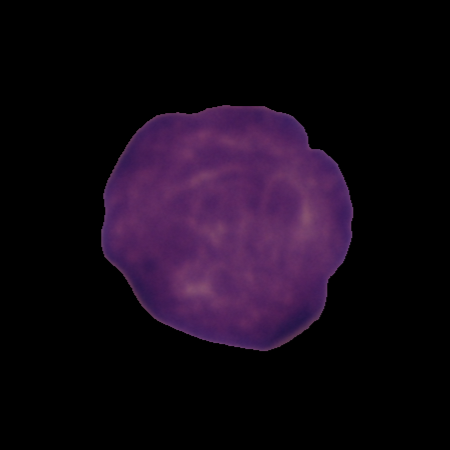
Label: cancer